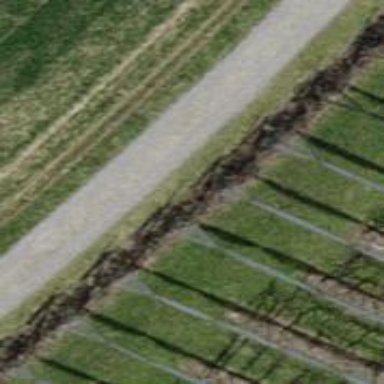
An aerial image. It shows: Hedge acting as barrier.